Aerial crown-view tile of a tropical tree (Barro Colorado Island, Panama), acquired 20250217:
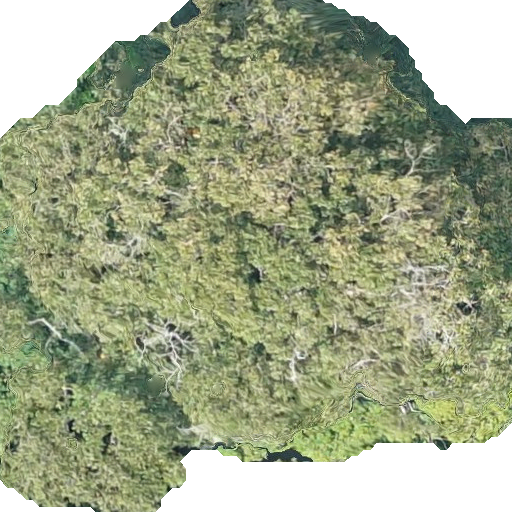
Species: Dipteryx oleifera
GBIF accepted scientific name: Dipteryx oleifera
Crown area: 342.312 m²